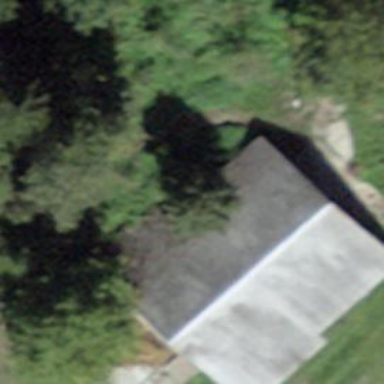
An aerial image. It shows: Farm auxiliary building.